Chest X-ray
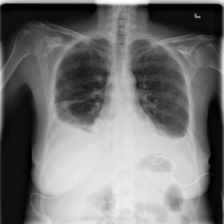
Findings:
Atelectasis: negative
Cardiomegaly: negative
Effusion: positive
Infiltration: negative
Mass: negative
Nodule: negative
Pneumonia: negative
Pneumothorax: positive
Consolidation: negative
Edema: negative
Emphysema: negative
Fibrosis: negative
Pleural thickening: negative
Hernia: negative